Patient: sex F, age 54
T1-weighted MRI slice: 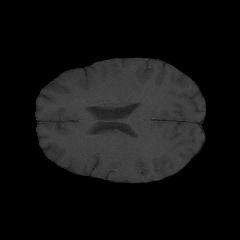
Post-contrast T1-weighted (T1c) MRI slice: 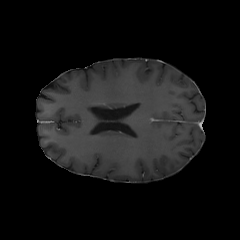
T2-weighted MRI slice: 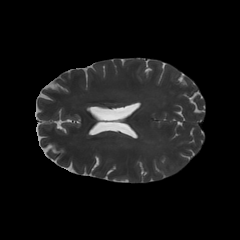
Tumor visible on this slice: yes
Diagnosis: Glioblastoma, IDH-wildtype
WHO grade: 4